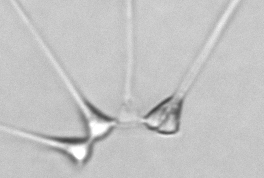
Label: Asterionellopsis_glacialis